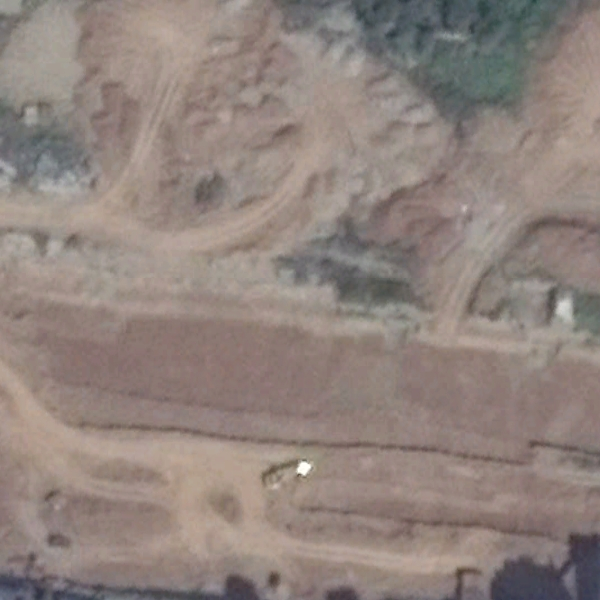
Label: BareLand